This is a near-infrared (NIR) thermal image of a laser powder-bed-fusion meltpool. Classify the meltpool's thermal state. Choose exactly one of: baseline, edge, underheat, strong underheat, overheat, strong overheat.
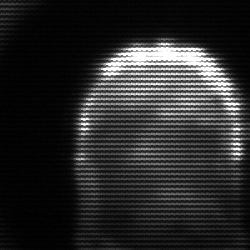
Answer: baseline